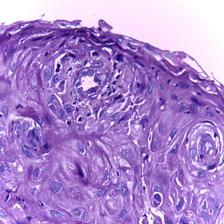
Diagnosis: Normal